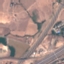
Land use / land cover: Highway